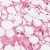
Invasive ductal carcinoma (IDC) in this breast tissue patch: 0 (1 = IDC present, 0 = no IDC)